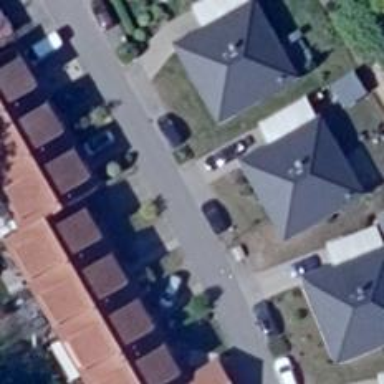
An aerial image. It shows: Living street.